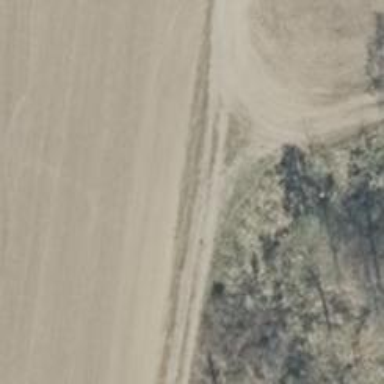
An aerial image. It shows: Track with grade5 tracktype.